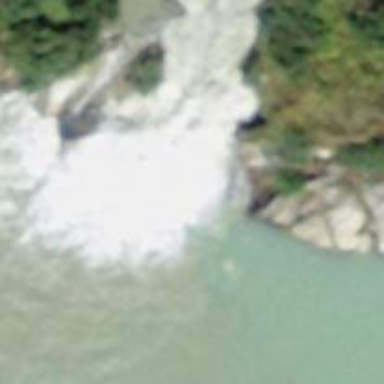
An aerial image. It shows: Beautiful waterfall in nature.